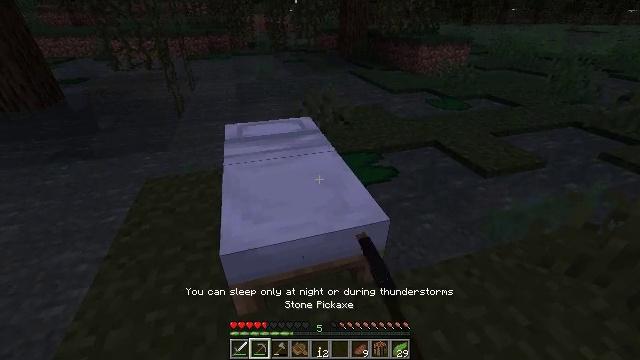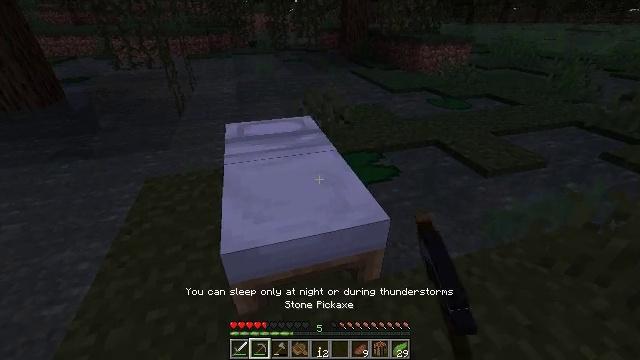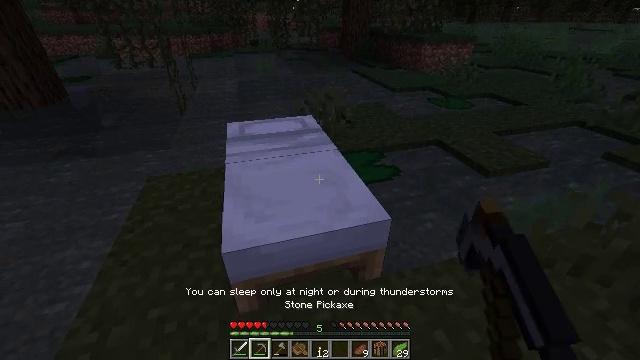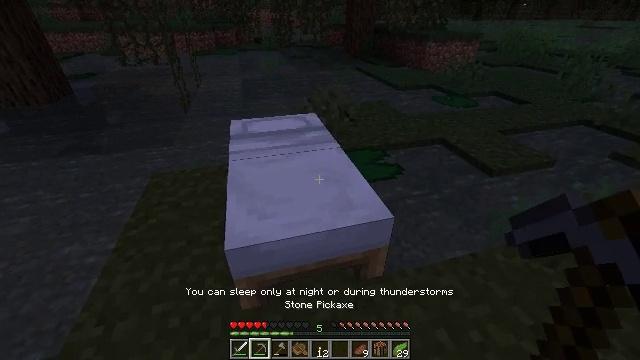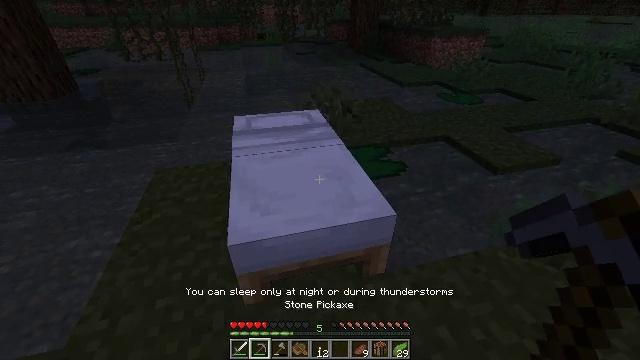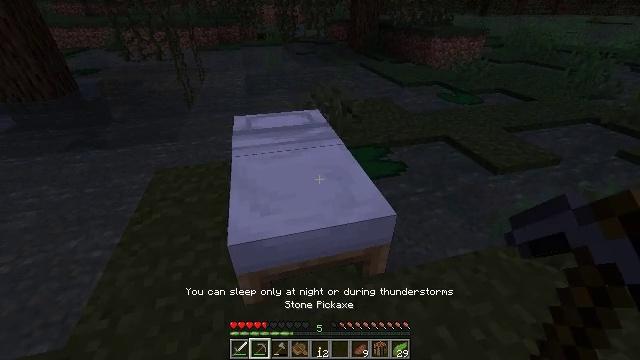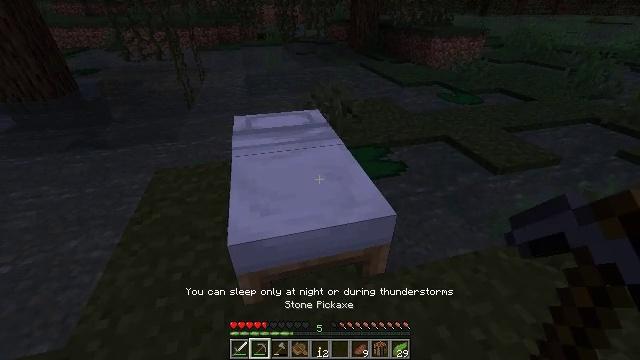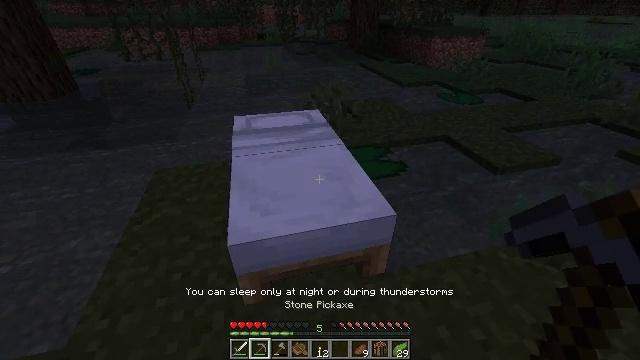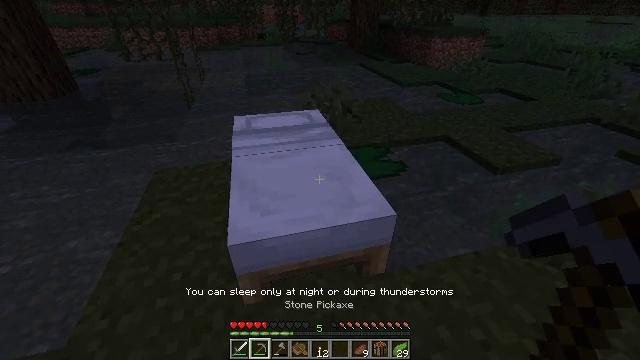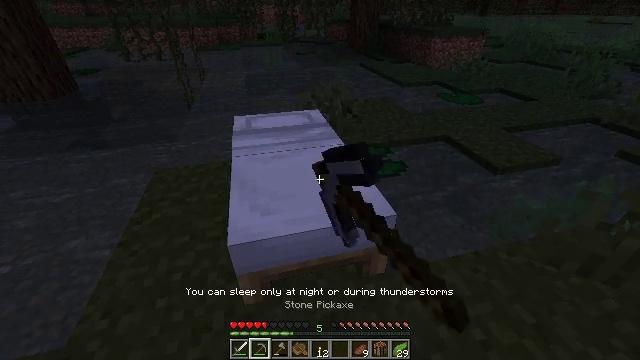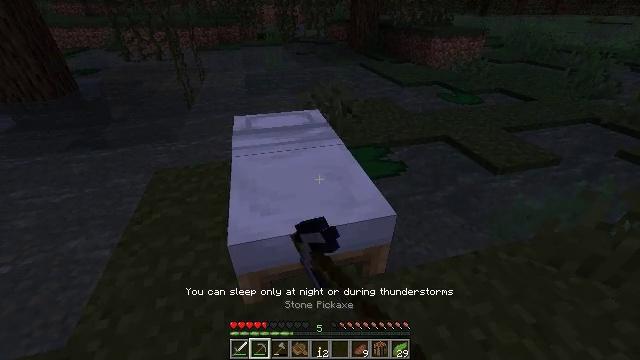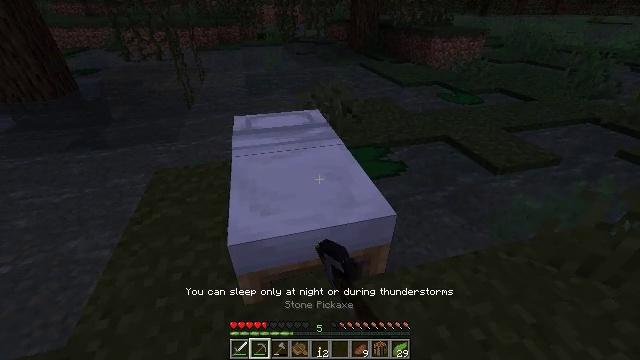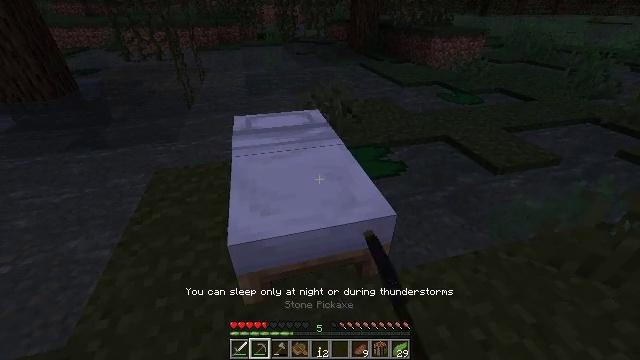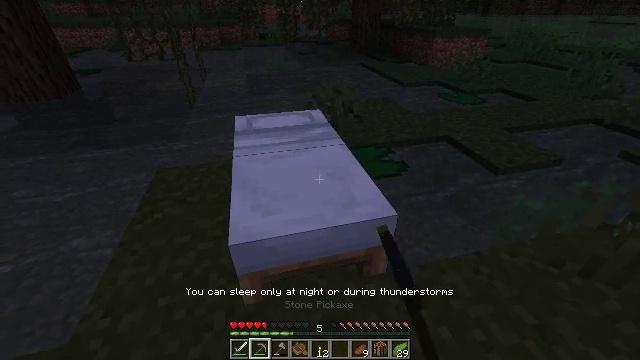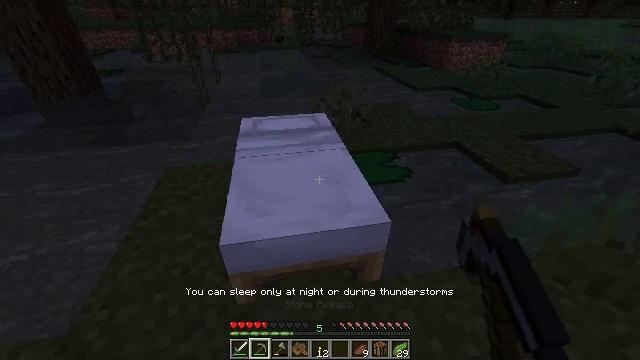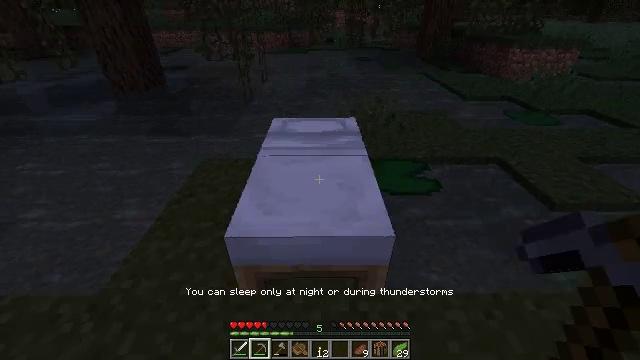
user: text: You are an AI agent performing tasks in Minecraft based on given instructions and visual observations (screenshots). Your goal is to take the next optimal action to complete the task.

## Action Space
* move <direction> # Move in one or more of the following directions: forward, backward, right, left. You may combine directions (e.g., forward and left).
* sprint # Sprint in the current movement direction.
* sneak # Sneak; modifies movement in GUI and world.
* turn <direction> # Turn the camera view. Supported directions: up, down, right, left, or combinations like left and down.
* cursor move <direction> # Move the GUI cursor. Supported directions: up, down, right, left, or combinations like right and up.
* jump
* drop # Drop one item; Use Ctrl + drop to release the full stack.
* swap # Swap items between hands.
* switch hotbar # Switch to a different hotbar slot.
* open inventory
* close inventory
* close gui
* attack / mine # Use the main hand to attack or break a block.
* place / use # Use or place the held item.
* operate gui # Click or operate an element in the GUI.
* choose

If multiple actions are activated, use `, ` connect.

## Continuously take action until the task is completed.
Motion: motion action
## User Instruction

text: Gather the potted red mushroom for decoration.
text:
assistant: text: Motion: no_op
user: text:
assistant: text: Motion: no_op
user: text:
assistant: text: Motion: use / place
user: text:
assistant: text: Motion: use / place
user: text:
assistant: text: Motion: use / place
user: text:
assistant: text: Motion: no_op
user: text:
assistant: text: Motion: no_op
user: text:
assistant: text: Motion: no_op
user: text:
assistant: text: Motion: no_op
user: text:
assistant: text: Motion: no_op
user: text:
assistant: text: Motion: no_op
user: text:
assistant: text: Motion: no_op
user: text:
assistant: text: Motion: move right
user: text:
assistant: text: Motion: move right, turn left
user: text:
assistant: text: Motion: move right, turn left
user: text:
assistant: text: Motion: move right, turn left and up
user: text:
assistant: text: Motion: move right, turn left and up
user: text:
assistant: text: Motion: turn left and up
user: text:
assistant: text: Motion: turn left and up
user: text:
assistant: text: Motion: no_op
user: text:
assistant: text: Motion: use / place
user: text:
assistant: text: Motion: use / place
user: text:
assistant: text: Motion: turn left, use / place
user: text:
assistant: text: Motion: turn left and up, use / place
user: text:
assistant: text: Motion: turn left and up
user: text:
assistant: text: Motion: turn left and up
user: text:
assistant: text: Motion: no_op
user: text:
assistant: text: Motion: turn right
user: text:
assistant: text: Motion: turn right
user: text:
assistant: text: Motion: turn right and up